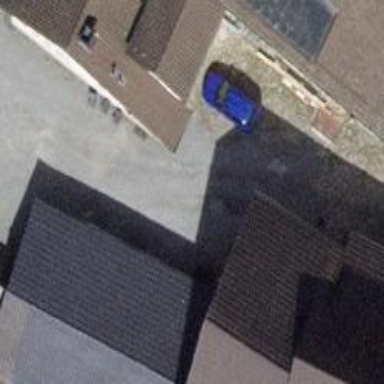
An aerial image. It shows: Parking aisle with pebblestone surface.